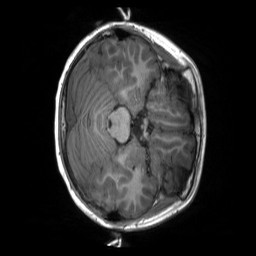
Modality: T1w
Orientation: axial
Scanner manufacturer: siemens
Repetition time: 2.3 s
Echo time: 0.00229 s